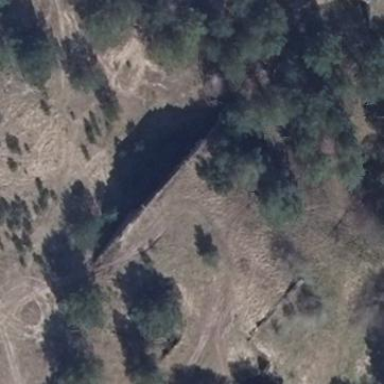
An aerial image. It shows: Bunker building.